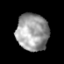
Tissue: prostate
Cell type: T cells
Senescence score: 0.3608
Nuclear area (px): 1158
Mean DAPI intensity: 157.011